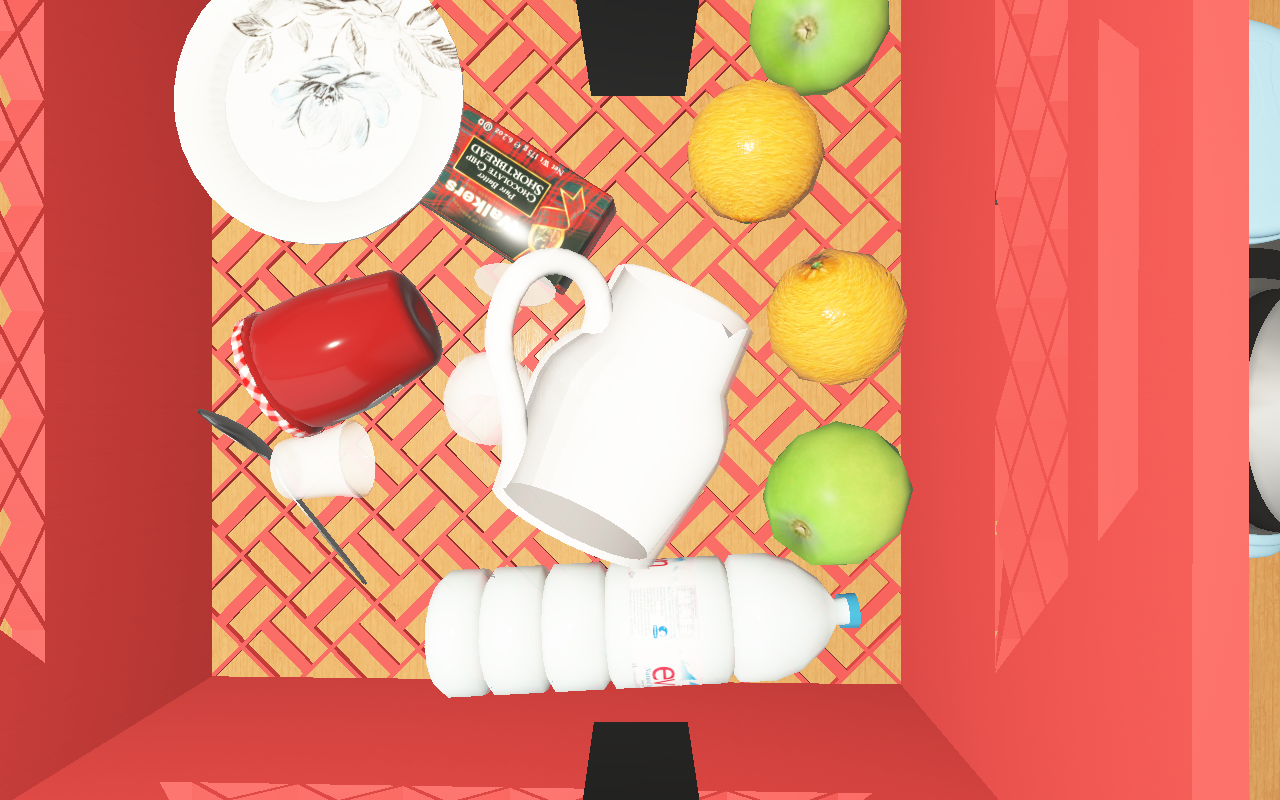
Objects in the scene:
water bottle
apple
apple
orange
orange
glass
wineglass
jam jar
cereal box
cereal box
biscuit box